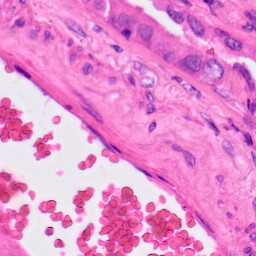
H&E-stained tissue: Lung